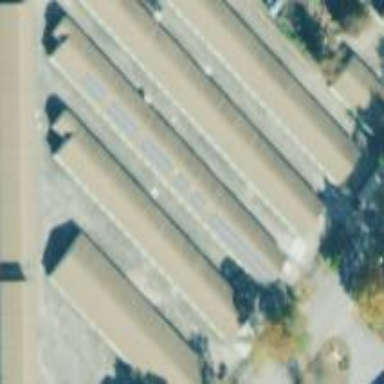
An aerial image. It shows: Storage rental shop located in building.